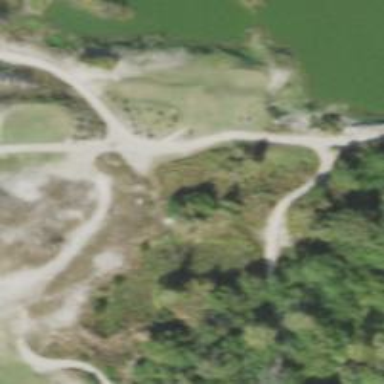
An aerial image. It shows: Path for both roads and golfers.